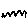
Label: zigzag